Question: I searched for ages (hours which is like ages) to find the answer to a really annoying (seemingly basic) problem, and because I cant find a question that quite fits the answer I am posting a question and answering it in the hope that it will save someone else the huge amount of time I just spent on my noobie plotting skills.
If you want to label your plot points using python matplotlib
'''
from matplotlib import pyplot as plt
fig = plt.figure()
ax = fig.add_subplot(111)
A = anyarray
B = anyotherarray
plt.plot(A,B)
for i,j in zip(A,B):
ax.annotate('%s)' %j, xy=(i,j), xytext=(30,0), textcoords='offset points')
ax.annotate('(%s,' %i, xy=(i,j))
plt.grid()
plt.show()
'''
I know that xytext=(30,0) goes along with the textcoords, you use those 30,0 values to position the data label point, so its on the 0 y axis and 30 over on the x axis on its own little area.
You need both the lines plotting i and j otherwise you only plot x or y data label.
You get something like this out (note the labels only):

Its not ideal, there is still some overlap - but its better than nothing which is what I had..
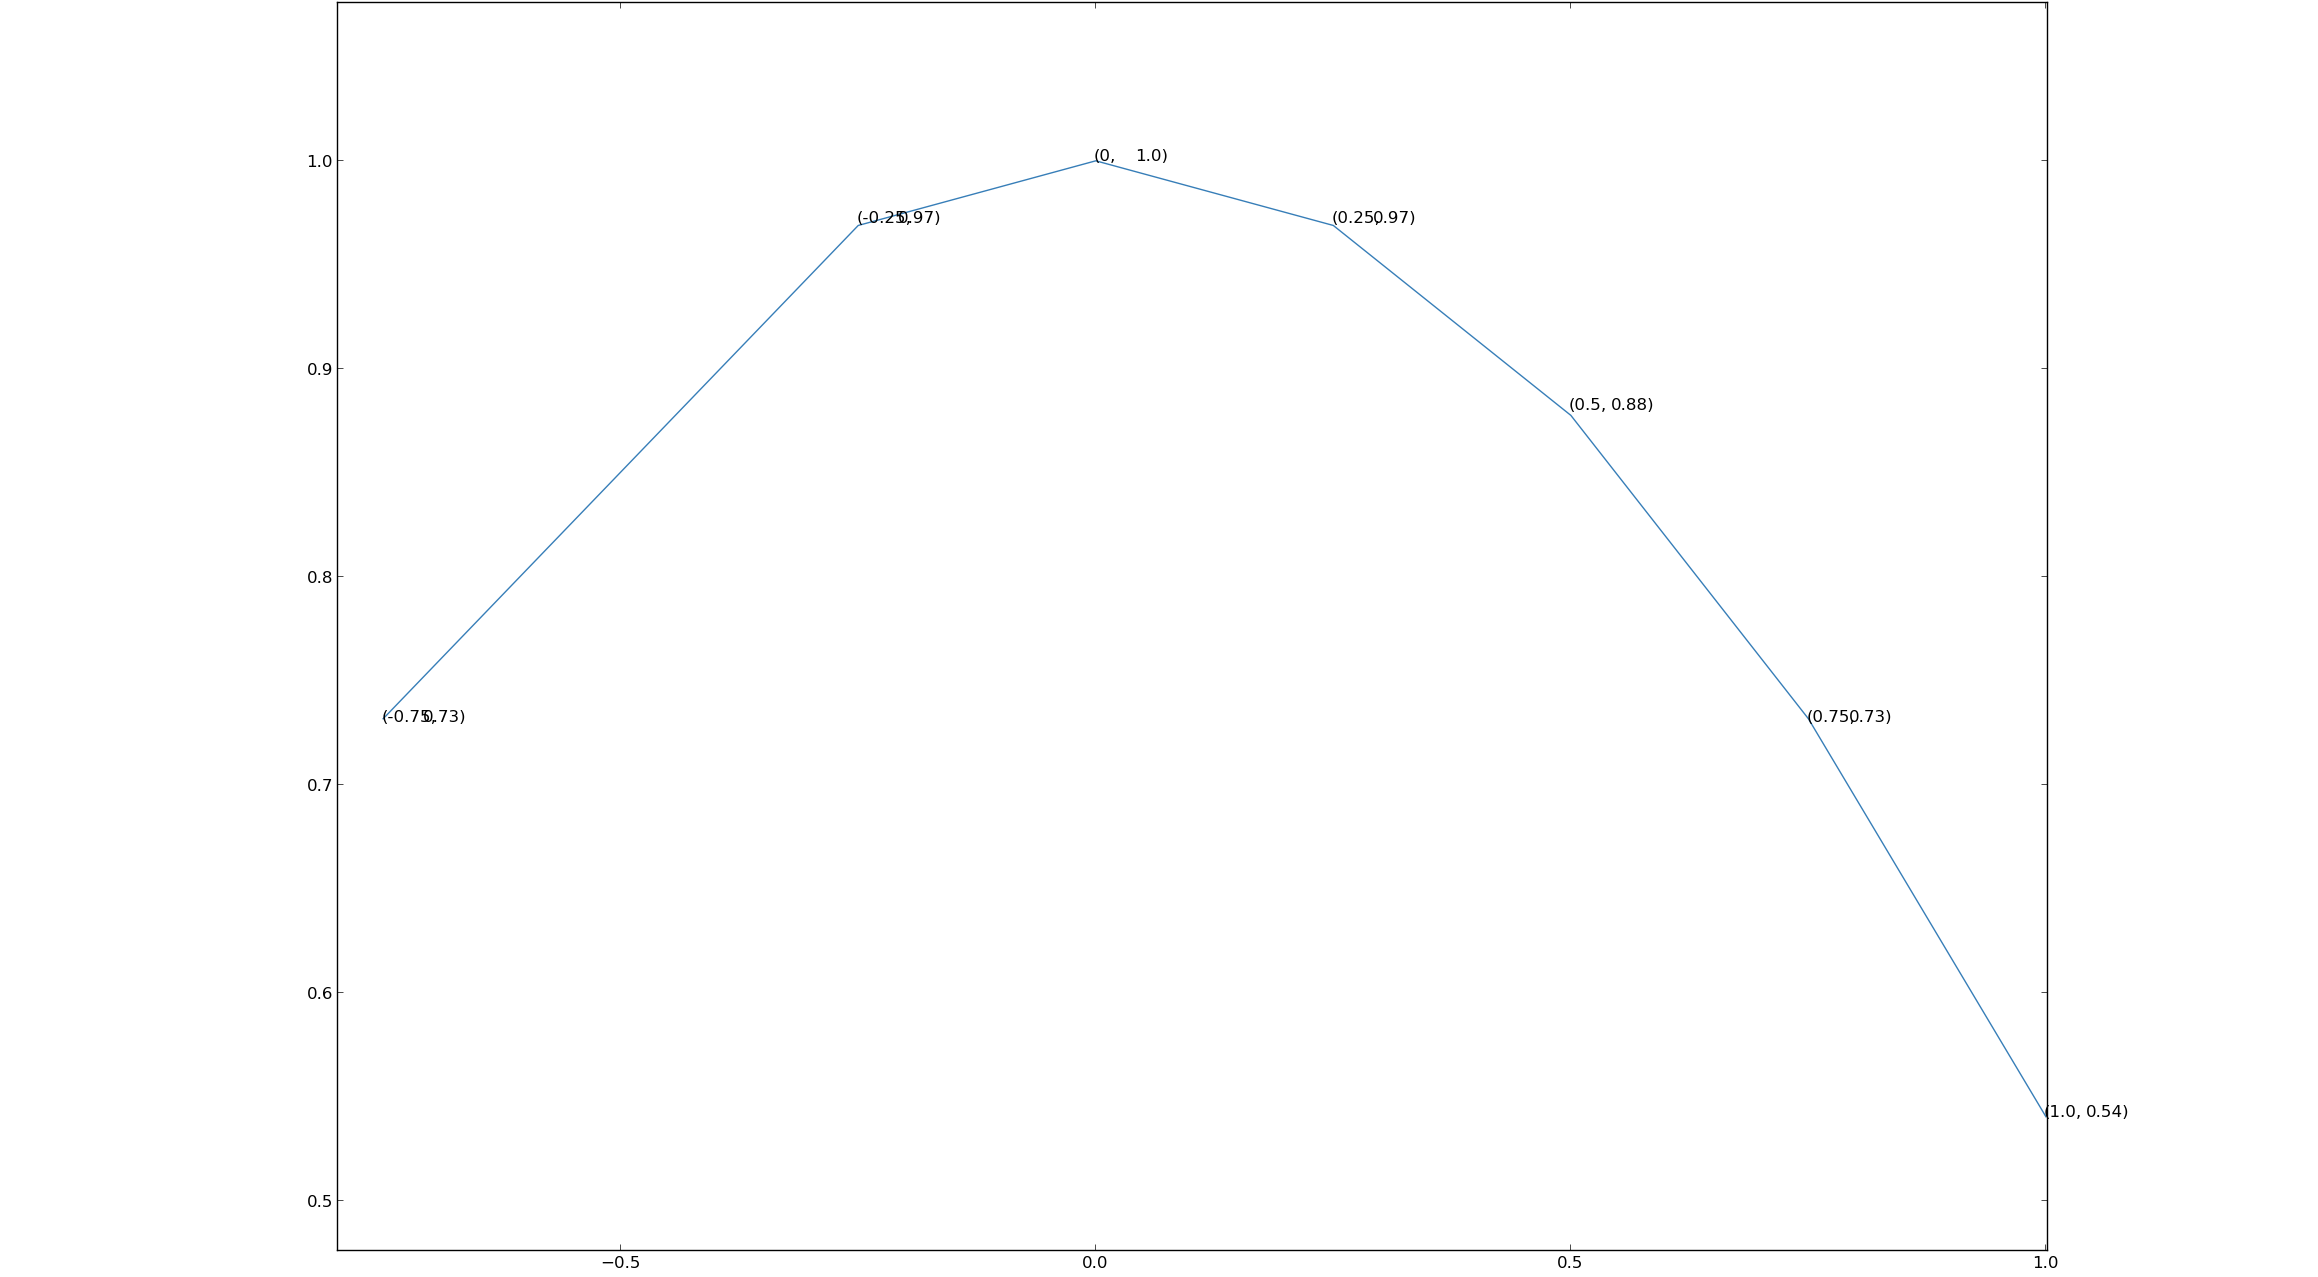
Answer: How about print '(x, y)' at once.
'''
from matplotlib import pyplot as plt
fig = plt.figure()
ax = fig.add_subplot(111)
A = -0.75, -0.25, 0, 0.25, 0.5, 0.75, 1.0
B = 0.73, 0.97, 1.0, 0.97, 0.88, 0.73, 0.54
ax.plot(A,B)
for xy in zip(A, B): # <--
ax.annotate('(%s, %s)' % xy, xy=xy, textcoords='data') # <--
ax.grid()
plt.show()
'''
<URL>